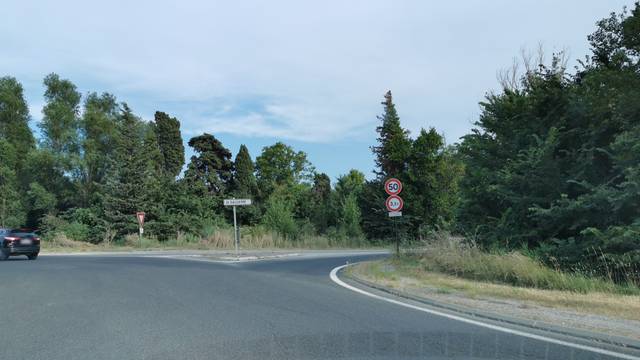
Region: France
Coordinates: 43.194, 2.993